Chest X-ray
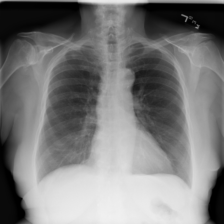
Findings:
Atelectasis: negative
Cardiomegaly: negative
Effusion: negative
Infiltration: negative
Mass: negative
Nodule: negative
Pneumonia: negative
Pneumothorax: negative
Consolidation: negative
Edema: negative
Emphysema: negative
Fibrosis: negative
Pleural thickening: negative
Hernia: negative